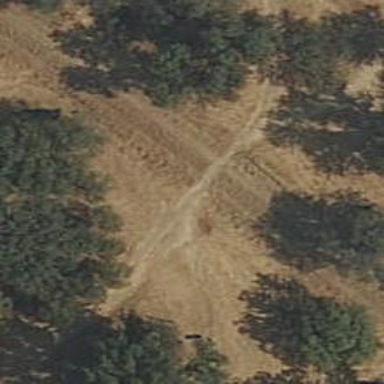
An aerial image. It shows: Dirt path.